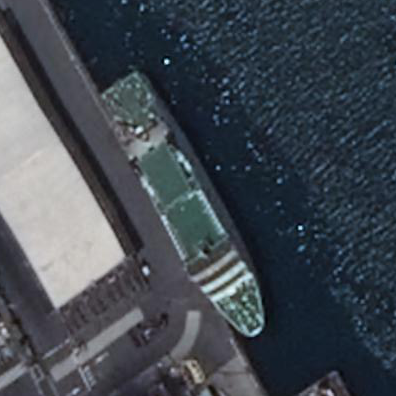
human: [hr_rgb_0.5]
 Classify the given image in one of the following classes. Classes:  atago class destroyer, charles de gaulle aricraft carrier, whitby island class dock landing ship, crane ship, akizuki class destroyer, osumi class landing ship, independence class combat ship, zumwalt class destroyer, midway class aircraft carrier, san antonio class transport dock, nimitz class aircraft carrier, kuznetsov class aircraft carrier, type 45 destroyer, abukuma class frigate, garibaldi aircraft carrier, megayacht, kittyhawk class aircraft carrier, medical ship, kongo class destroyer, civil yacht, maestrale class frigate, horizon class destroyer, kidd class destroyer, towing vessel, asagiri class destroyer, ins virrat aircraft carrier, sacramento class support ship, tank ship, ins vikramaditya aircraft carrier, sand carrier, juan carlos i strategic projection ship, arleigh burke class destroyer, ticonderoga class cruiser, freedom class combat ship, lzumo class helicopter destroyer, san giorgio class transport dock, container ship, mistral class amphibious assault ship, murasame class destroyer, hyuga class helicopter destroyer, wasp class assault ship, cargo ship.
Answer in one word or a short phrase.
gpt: Megayacht